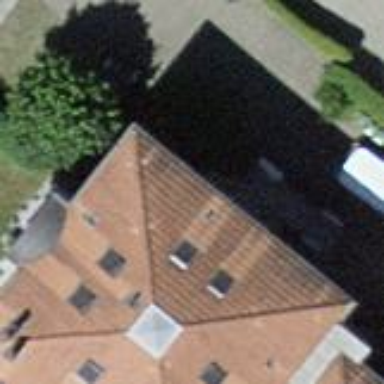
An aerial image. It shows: Building with tile roof.